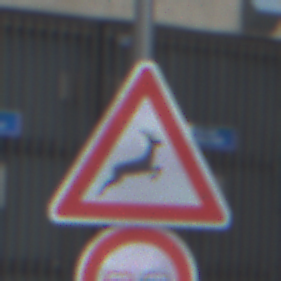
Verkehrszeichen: WildwechselLinks
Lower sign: Ueberholverbot
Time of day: MorningAfternoon
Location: Outdoor (Urban)
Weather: PartlyCloudy
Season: NotSpecified
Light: Natural